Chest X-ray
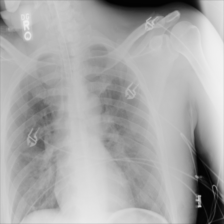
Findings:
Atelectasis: positive
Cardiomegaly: negative
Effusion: negative
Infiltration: negative
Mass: negative
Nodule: positive
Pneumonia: negative
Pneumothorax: negative
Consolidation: negative
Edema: negative
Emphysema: negative
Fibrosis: negative
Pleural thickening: negative
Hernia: negative